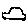
Label: car